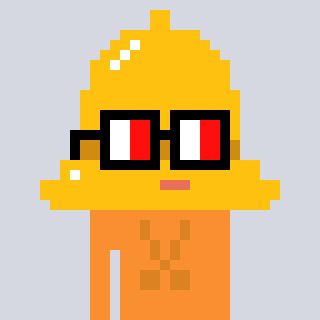
a pixel art character with square glasses with black frames and red eyes, a bell-shaped head and a orange-colored body on a cool background